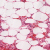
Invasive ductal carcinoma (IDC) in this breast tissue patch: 0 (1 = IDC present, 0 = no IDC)